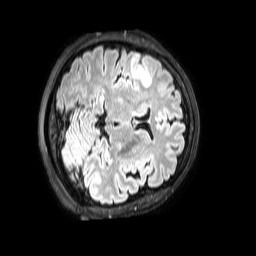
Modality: FLAIR
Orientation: axial
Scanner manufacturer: philips
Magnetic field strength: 3 T
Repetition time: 4.8 s
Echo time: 0.2803 s